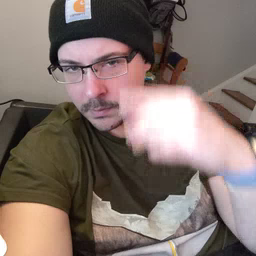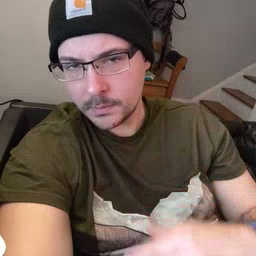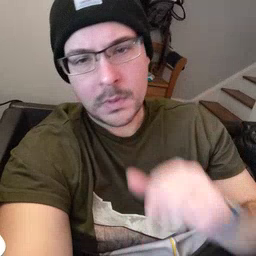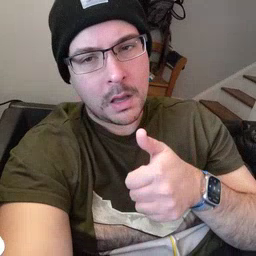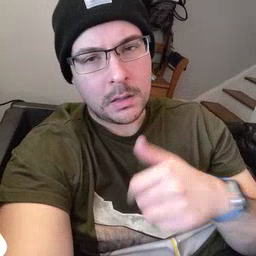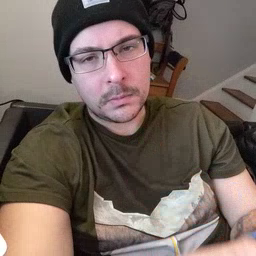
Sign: not